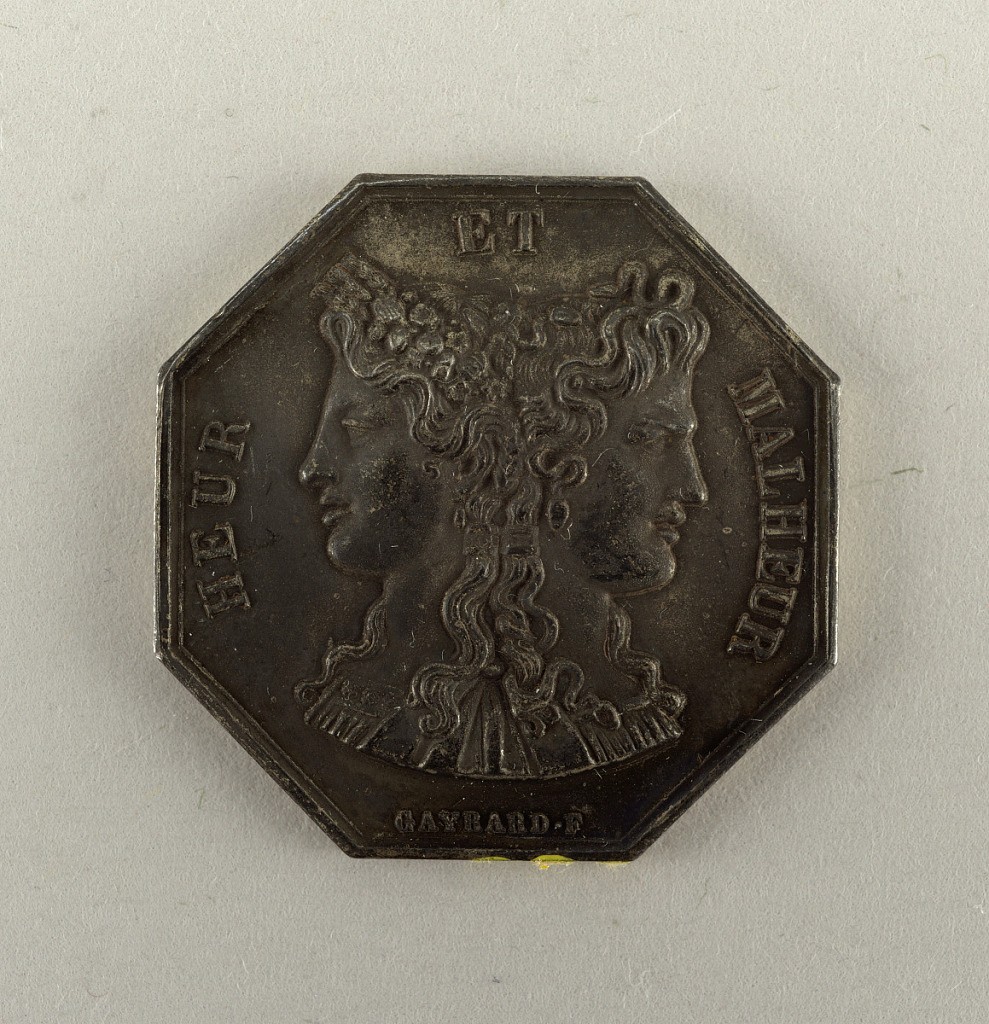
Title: Heur et Malheur (Happiness and Woe)
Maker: Raymond Gayrard, French, 1777 - 1858
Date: early 19th century
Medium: Cast silver
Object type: Token
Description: Octagonal gambling token. Obverse shows the double bust of young Janus. Inscription: HEUR ET MALHEUR (happiness and woe) / GAYRARD-F. Reverse shows a dog and the inscription: TOUJOURS FIDELE.